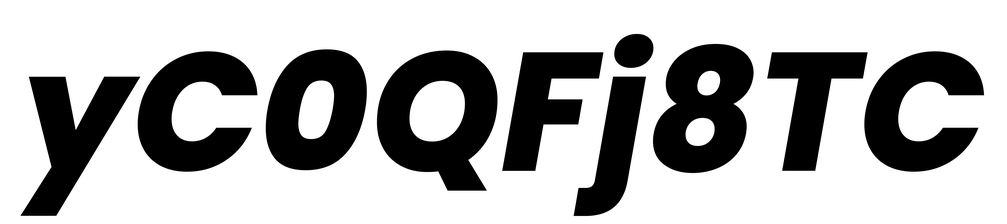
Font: Poppins-ExtraBoldItalic